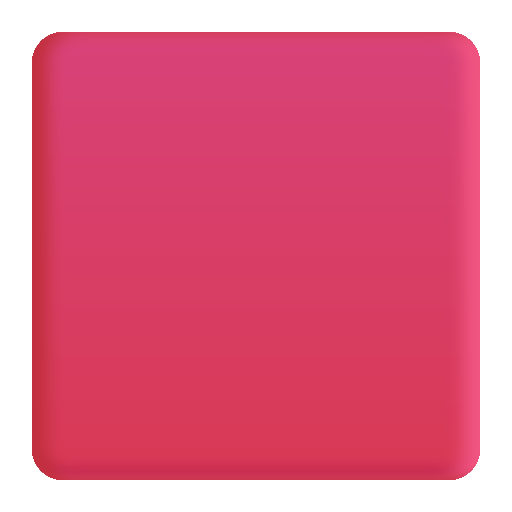
red square color